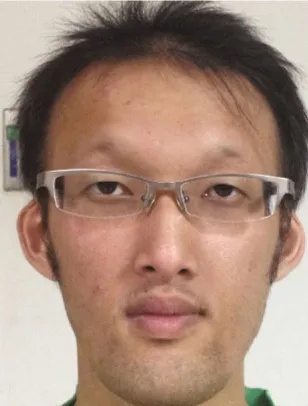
Frontal bossing, prominent supraorbital ridge, sunken cheeks, thick lips, low-set ears, scanty eyebrows and hypotrichosis with fine, sparse and brittle scalp hair but normal sexual hair (beard).
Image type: medical_photograph (oral_photograph)